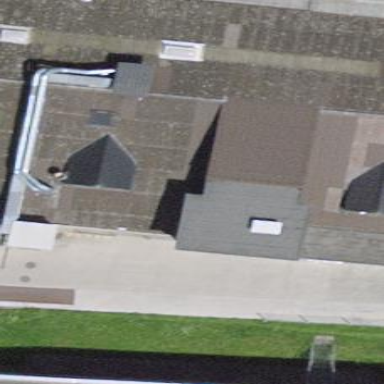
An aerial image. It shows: Industrial building.